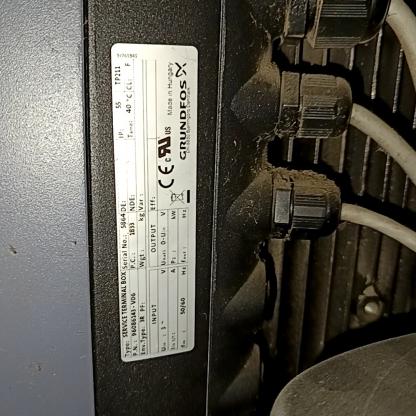
Klasa: tabliczka-znamionowa